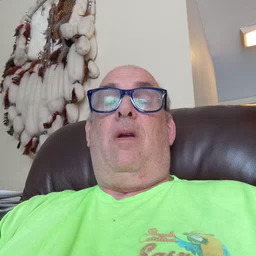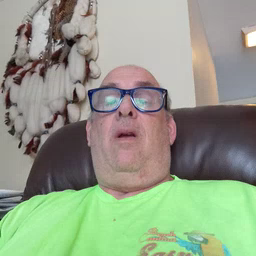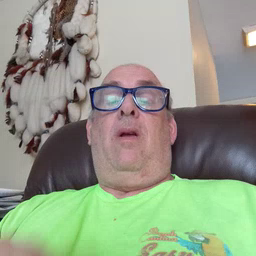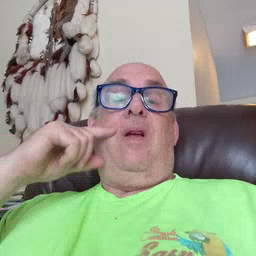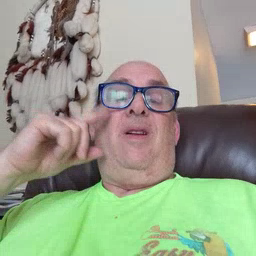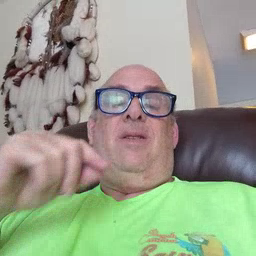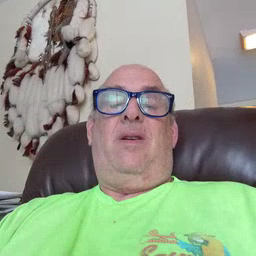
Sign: cat